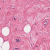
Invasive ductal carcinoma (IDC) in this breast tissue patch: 0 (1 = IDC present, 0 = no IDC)